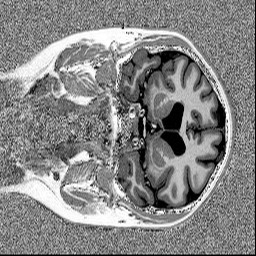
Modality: MP2RAGE
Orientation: coronal
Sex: female